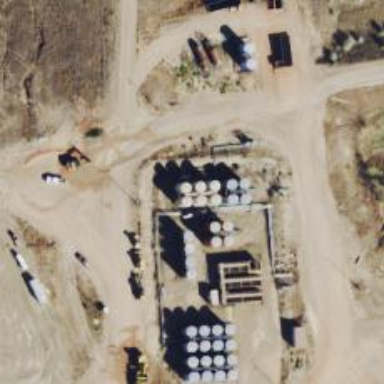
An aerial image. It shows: Storage tank that is man-made.